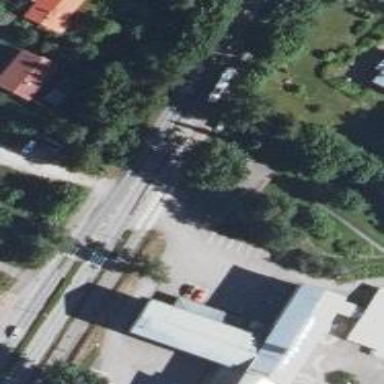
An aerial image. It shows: Unmarked crossing on the road.